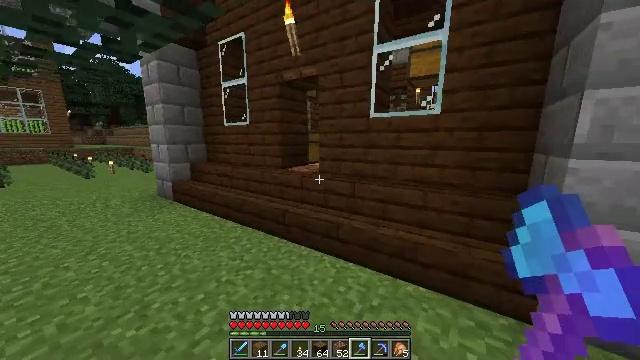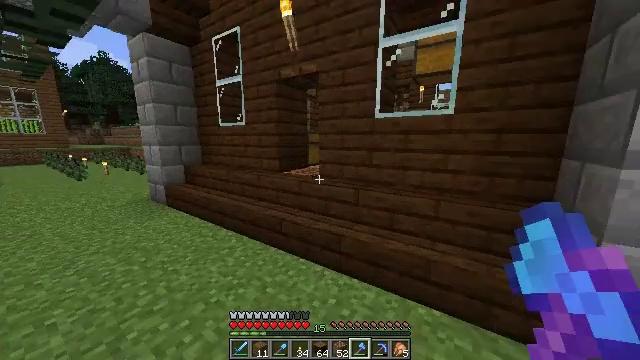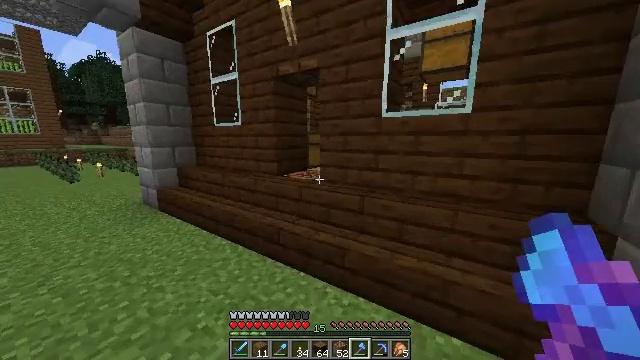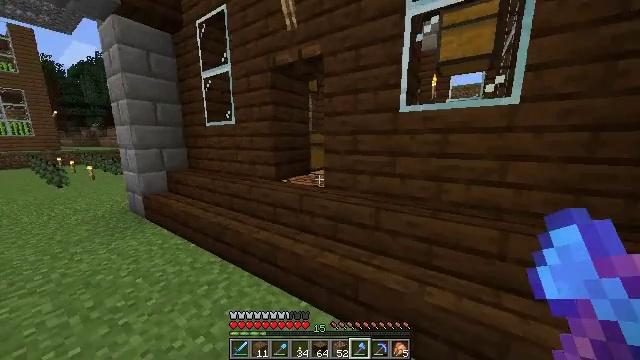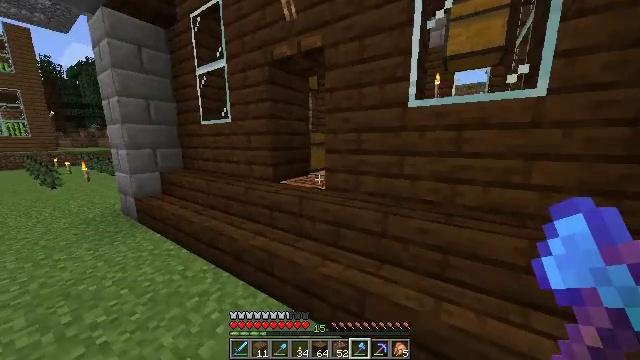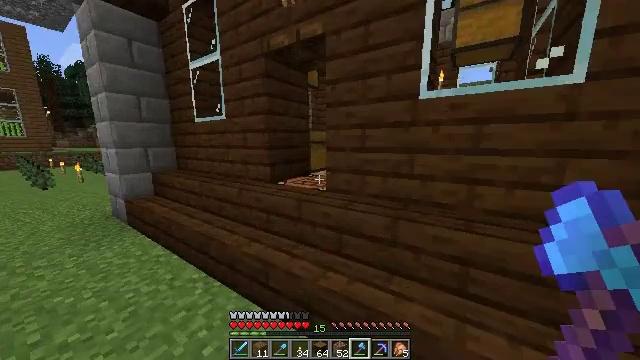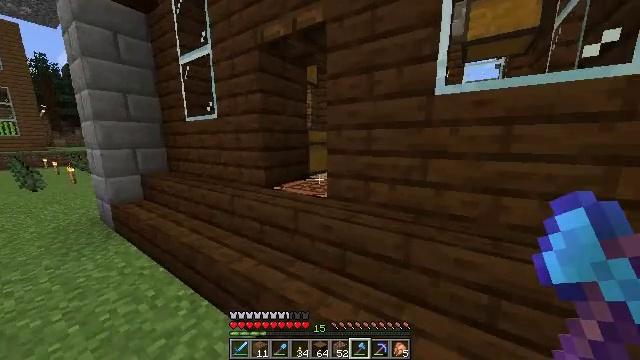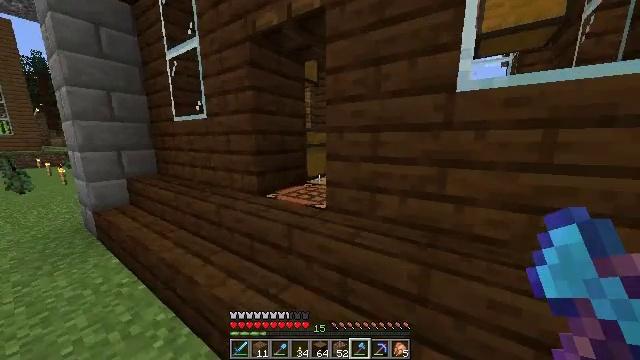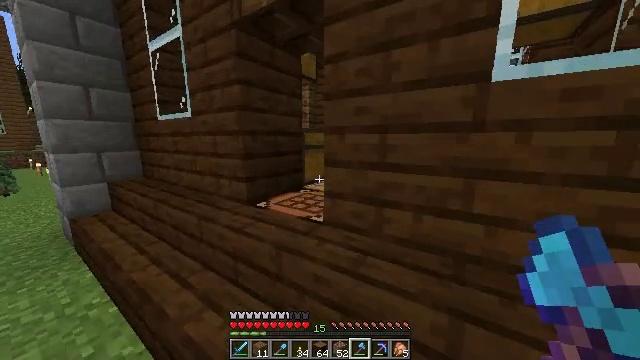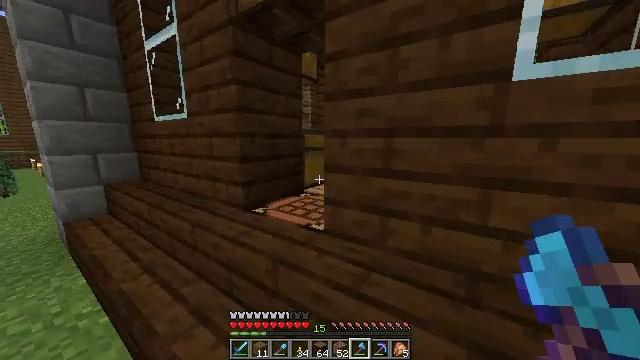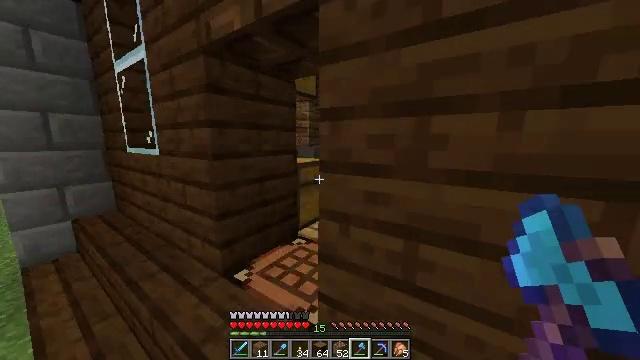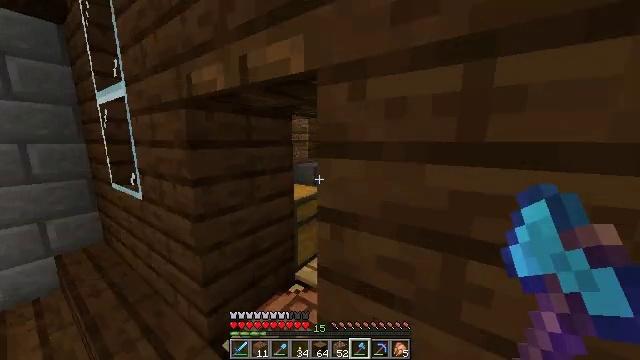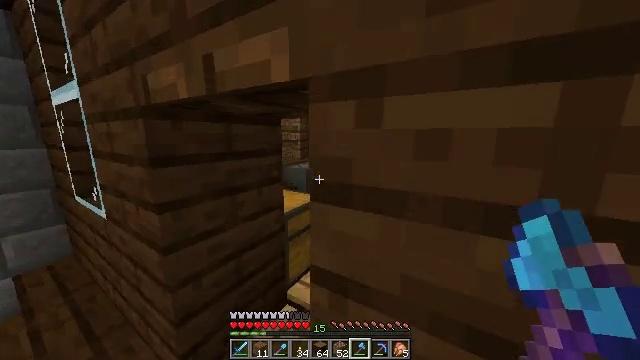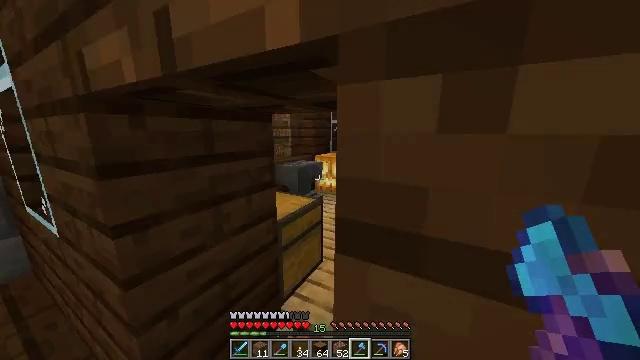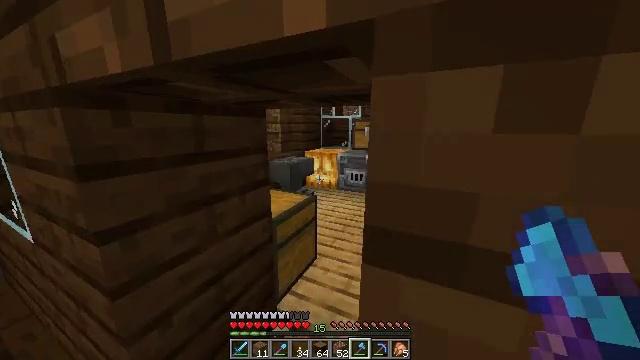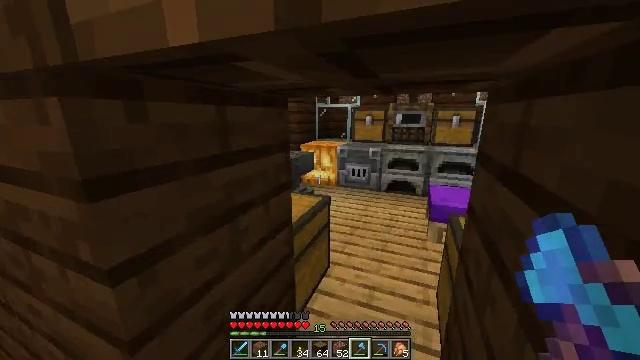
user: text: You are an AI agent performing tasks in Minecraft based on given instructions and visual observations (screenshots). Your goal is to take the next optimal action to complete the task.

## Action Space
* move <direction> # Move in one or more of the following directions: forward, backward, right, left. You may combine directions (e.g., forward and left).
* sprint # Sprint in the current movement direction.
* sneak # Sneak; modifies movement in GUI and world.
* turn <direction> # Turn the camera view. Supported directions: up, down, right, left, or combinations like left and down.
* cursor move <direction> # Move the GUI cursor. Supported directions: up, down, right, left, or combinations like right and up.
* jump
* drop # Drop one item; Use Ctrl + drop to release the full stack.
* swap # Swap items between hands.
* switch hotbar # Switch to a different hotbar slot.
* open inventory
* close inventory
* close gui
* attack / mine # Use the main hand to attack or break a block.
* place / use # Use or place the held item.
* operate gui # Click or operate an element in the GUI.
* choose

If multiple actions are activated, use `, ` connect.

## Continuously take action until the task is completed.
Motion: motion action
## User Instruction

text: Collect spruce planks and craft a spruce pressure plate.
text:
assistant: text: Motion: move forward, sprint
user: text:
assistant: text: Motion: move forward
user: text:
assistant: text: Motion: move forward
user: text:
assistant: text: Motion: move forward
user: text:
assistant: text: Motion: move forward, sprint
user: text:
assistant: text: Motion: move forward, sprint
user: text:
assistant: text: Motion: move forward
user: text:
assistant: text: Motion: move forward
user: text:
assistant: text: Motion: move forward
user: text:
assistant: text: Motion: move forward
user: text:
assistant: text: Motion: move forward
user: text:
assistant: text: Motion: move forward, turn right and down
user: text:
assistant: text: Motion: move forward, turn right and down
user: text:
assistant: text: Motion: move forward and move left, turn right and down
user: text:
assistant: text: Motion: move forward and move left, turn right and down
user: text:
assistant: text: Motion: move forward and move left, turn right and down
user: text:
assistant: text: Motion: move forward, turn right and down
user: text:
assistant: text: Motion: move forward, turn right and down
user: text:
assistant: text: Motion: move forward, turn right
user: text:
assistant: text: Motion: move forward, turn right
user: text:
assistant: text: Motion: move forward, turn right
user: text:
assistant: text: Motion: move forward
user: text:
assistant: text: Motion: move forward
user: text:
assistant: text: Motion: move forward
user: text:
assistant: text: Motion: move forward
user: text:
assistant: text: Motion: move forward
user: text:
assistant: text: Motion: move forward
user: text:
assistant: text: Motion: move forward
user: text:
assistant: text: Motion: move forward, turn right
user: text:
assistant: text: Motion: turn right and down